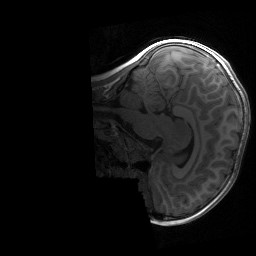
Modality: T1w
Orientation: sagittal
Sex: female
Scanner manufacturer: siemens
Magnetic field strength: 3 T
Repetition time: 1.9 s
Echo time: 0.00243 s